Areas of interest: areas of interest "Comprehensive Gymnasium"
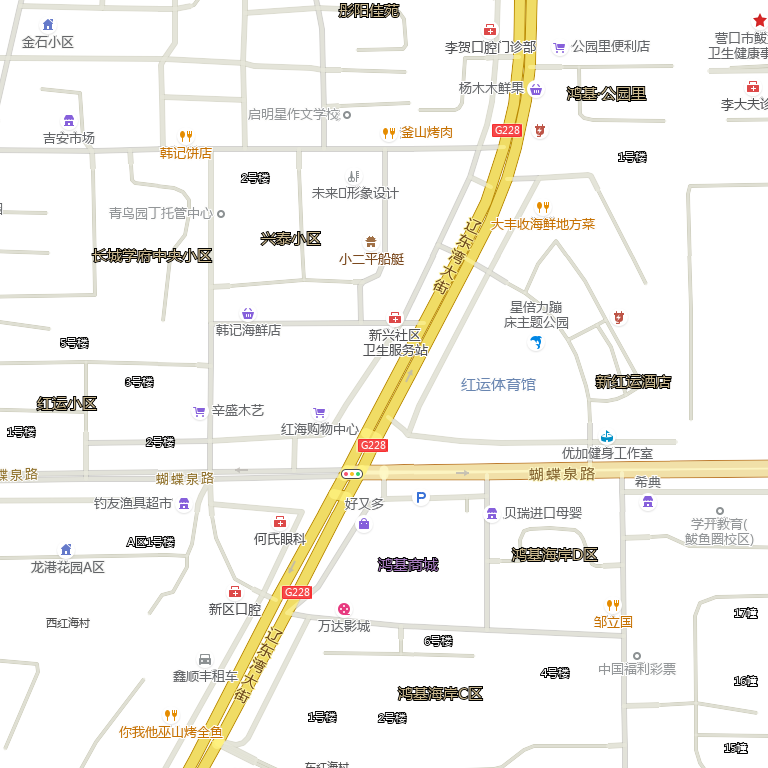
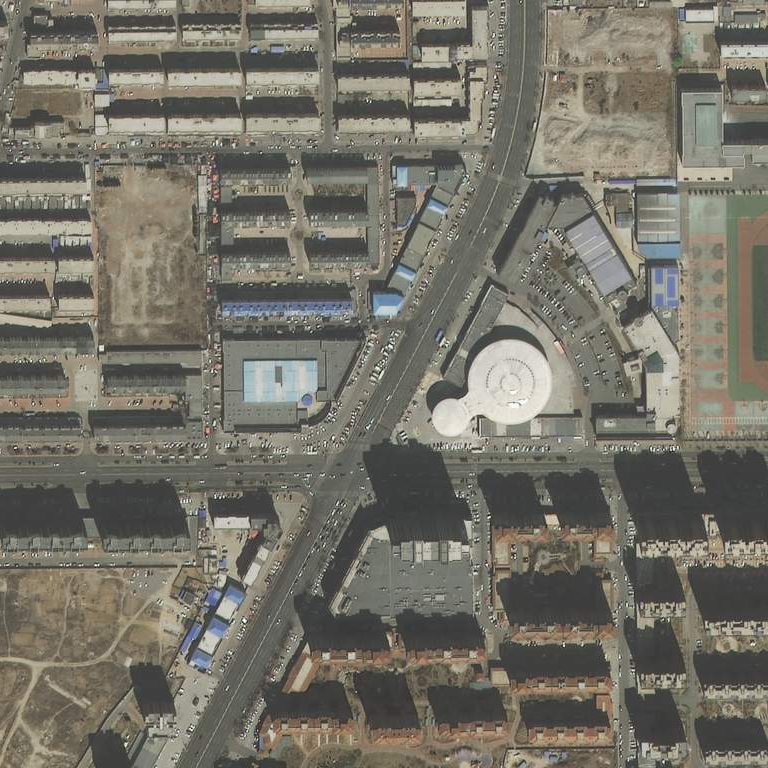